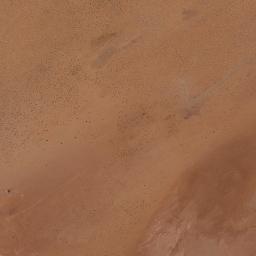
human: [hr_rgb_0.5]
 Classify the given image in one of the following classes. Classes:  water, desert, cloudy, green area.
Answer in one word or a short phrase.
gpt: desert